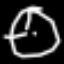
Label: clock